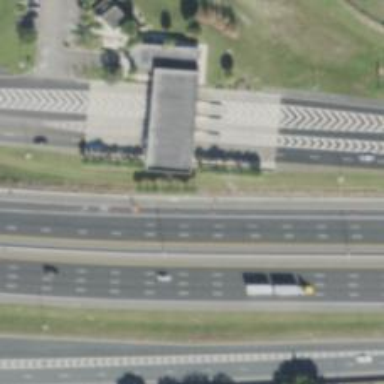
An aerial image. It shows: Toll gantry on the road.